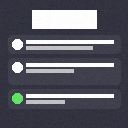
Screen state: on